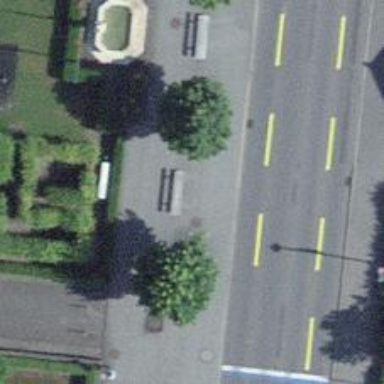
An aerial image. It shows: Brown bench in the vicinity.